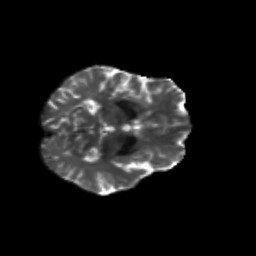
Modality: T2w
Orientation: axial
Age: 70
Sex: male
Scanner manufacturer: siemens
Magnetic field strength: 3 T
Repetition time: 4.71 s
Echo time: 0.0906 s